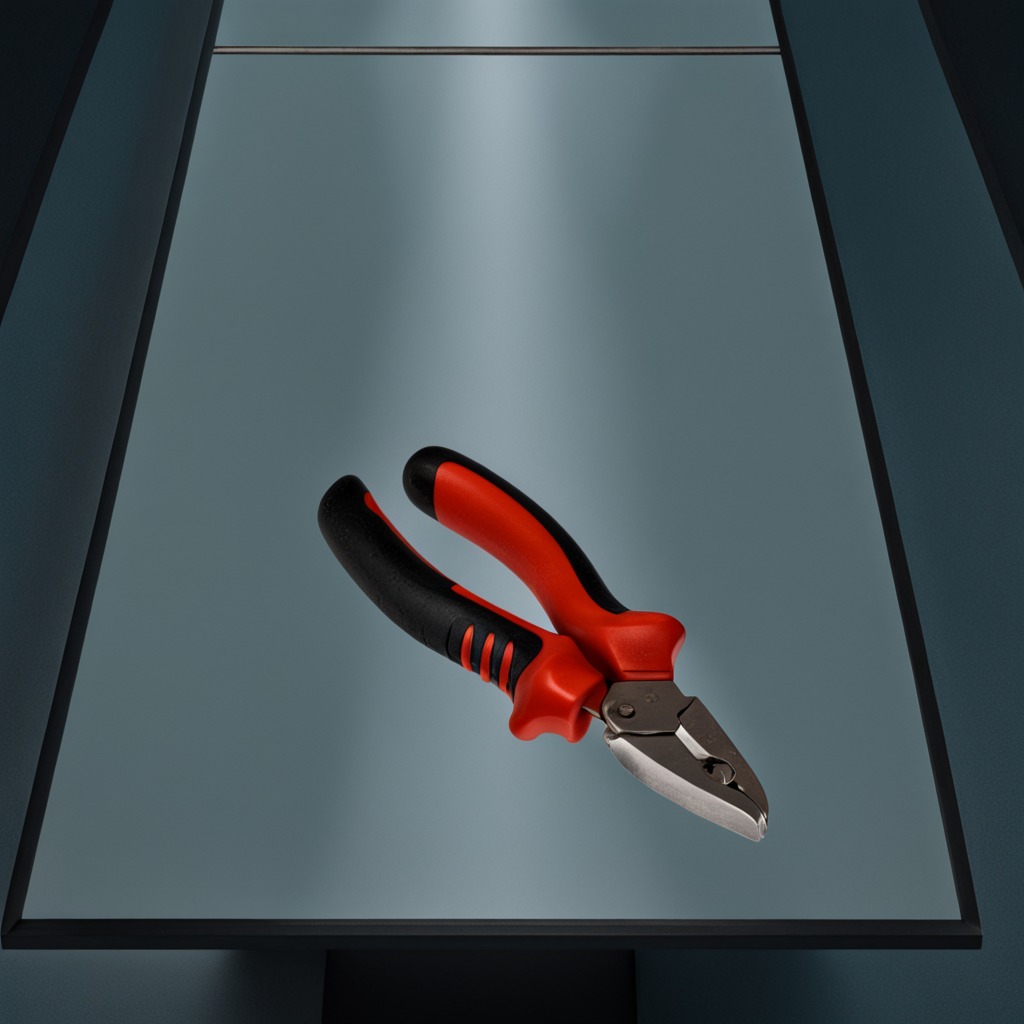
A plier is lying on a clean empty table in a railway signal maintenance room lit by harsh overhead fluorescents.